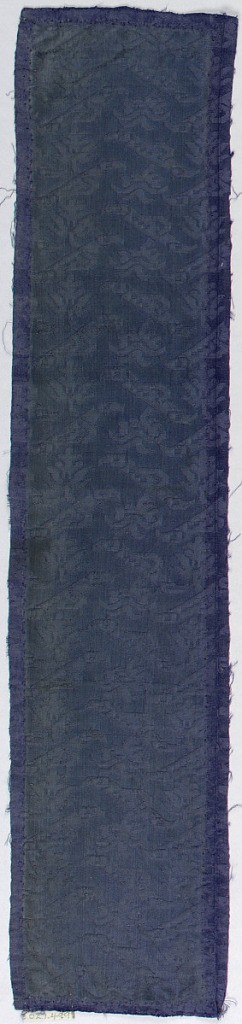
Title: Fragment
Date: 17th century
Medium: silk Technique: 4&1 satin damask
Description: Diagonal arrangement of flowering logs in deep bluish purple.